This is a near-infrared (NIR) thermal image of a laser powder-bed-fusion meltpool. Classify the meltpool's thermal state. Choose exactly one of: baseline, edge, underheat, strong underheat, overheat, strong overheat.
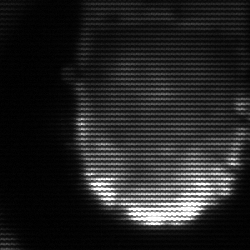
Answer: baseline